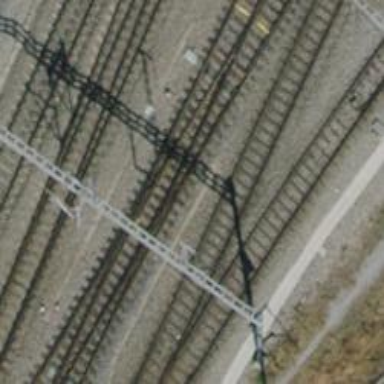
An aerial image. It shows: Railway switch.